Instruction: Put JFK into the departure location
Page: home
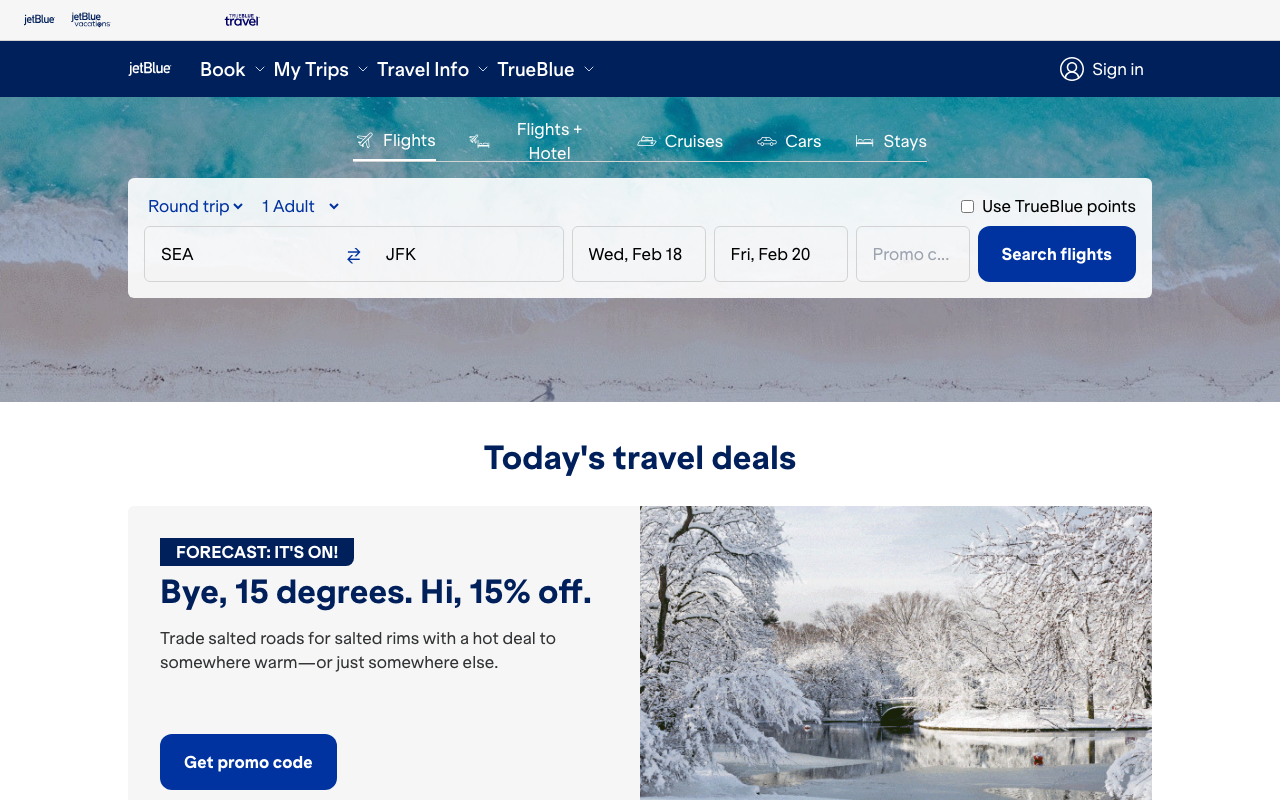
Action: type